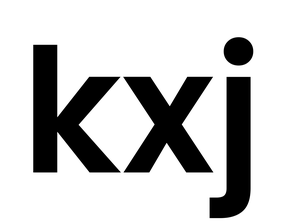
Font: Poppins-SemiBold